Question: I am working on a few of my meteorology plots and I am trying to make them a little more visually friendly. The polar plot is called a hodograph and plots the windspeed vectors with increasing height. I want to make it so that the lowest 3 kilometers of data is say red, then 3-6km is say blue and such. Ive looked at possibly building my own coolor map but I am not sure how to go about implementing that. Any help would be much appreciated. Ive included a few screenshots and the basic hodograph code. The data used is simply an array with several columns: temperature, wind speed, wind direction, dewpoint, height in meters, ect.
'''
#begin hodograph subplot
ax1 = fig.add_subplot(122,polar = True)
ax1.set_theta_offset(np.pi/2)
ax1.set_theta_direction(-1)
ax1.plot(wd,ws,'ro-')
'''

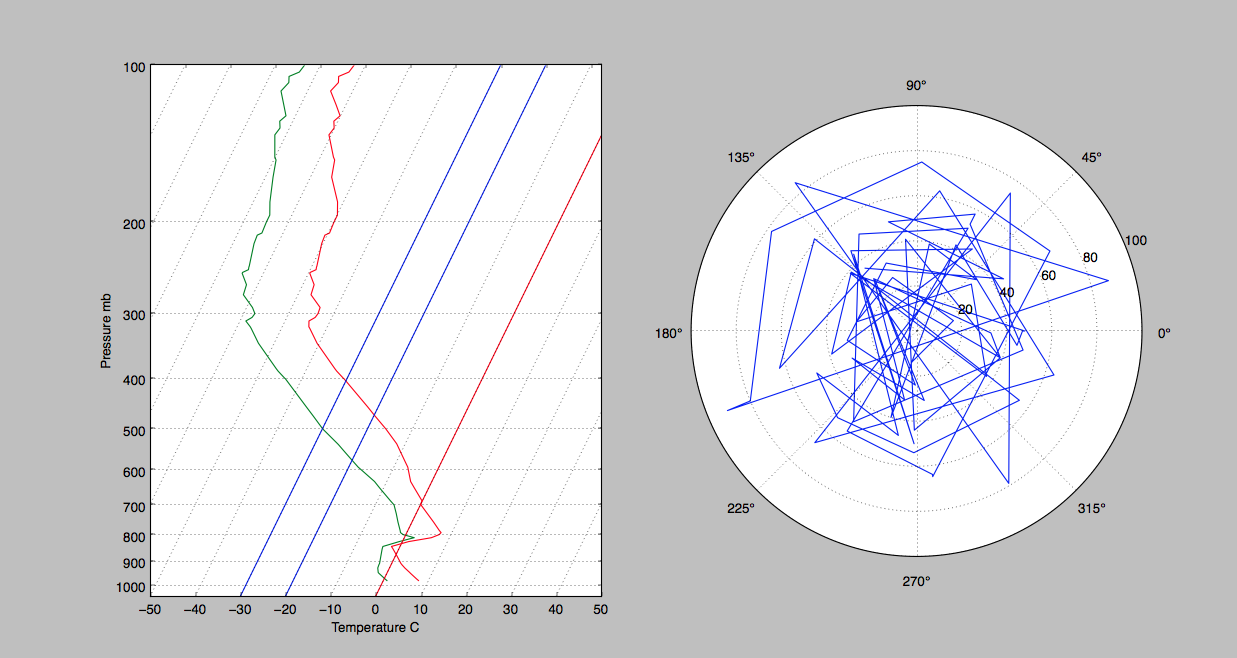
Answer: I was able to figure out with help from a friend how to loop over that data and separate it with a loop. Once separated, each line segment gets plotted independently.